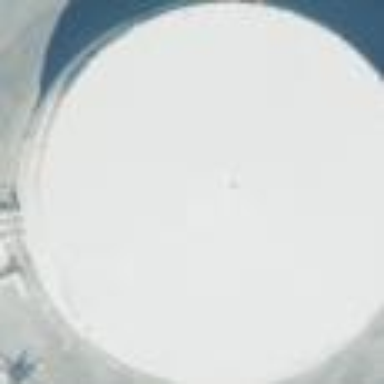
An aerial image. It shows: Storage tank created as man-made structure.